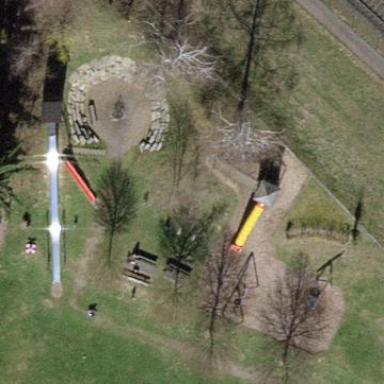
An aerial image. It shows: Playground area for leisure activities on the land.